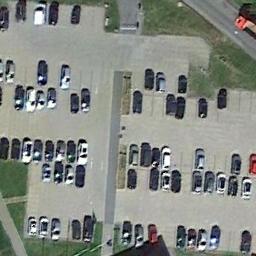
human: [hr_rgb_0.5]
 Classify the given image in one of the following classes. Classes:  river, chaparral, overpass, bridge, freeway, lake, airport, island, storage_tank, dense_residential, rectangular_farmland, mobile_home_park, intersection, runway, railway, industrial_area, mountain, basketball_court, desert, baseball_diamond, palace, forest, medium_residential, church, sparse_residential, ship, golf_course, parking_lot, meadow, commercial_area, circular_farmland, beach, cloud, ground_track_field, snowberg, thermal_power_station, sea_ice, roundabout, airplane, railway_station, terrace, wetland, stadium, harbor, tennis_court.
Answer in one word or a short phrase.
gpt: parking_lot